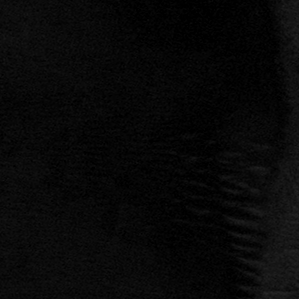
Label: frost